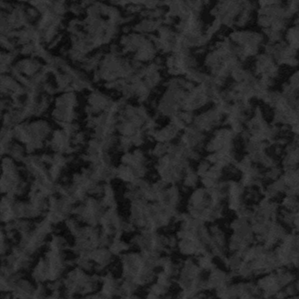
Label: frost